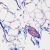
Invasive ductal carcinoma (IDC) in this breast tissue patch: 0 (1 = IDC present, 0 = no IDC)